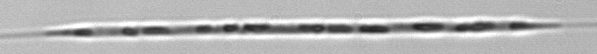
Label: Rhizosolenia